Question: I need to format a number, which is zero if its value should be presented as a guided '-', the problem is that this format is that if the figure is for example 0.7 I formatted as follows: ', 7 'As I can avoid this? This is the format I'm using: ### ### ###.## ;(0.00);'-'

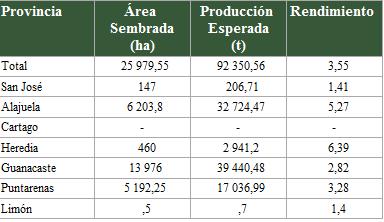
Answer: Really not certain of this, and don't have an instance to test it on right now, but I think it's this:
'''
### ### ##0.## ;(0.00);'-'
'''